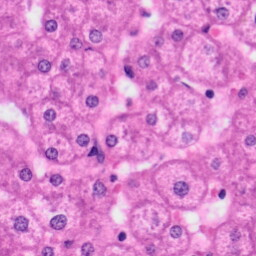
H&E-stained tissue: Liver